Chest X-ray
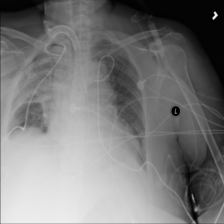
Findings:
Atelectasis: negative
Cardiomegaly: negative
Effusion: negative
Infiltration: negative
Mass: negative
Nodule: negative
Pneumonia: negative
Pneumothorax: negative
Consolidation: negative
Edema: negative
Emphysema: negative
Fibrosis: negative
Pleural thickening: negative
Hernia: negative